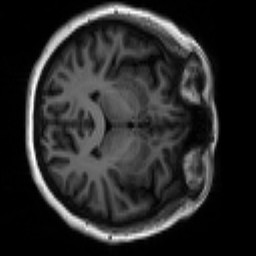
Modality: T1w
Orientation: axial
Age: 18
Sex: female
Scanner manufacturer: siemens
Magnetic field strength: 3 T
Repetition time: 2.3 s
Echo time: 0.00266 s